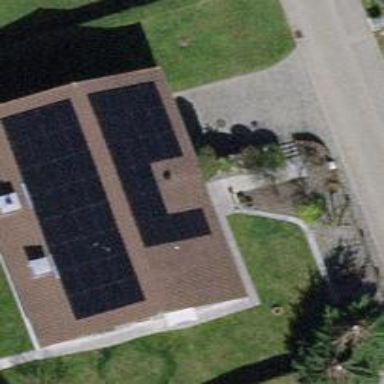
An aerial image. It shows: Solar power generator with photovoltaic panels.